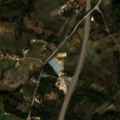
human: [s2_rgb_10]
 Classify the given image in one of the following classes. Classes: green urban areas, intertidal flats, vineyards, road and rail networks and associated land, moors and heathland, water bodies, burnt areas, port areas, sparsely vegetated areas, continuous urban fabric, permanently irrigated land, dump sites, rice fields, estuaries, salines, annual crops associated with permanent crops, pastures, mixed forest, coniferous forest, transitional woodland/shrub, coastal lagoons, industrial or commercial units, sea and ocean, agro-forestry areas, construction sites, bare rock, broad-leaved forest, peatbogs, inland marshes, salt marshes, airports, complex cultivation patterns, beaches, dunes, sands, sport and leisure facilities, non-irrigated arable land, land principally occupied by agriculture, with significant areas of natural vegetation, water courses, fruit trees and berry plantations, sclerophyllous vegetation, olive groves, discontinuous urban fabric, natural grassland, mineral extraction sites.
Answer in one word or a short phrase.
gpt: olive groves, complex cultivation patterns, land principally occupied by agriculture, with significant areas of natural vegetation, transitional woodland/shrub